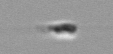
Label: flagellate_morphotype3